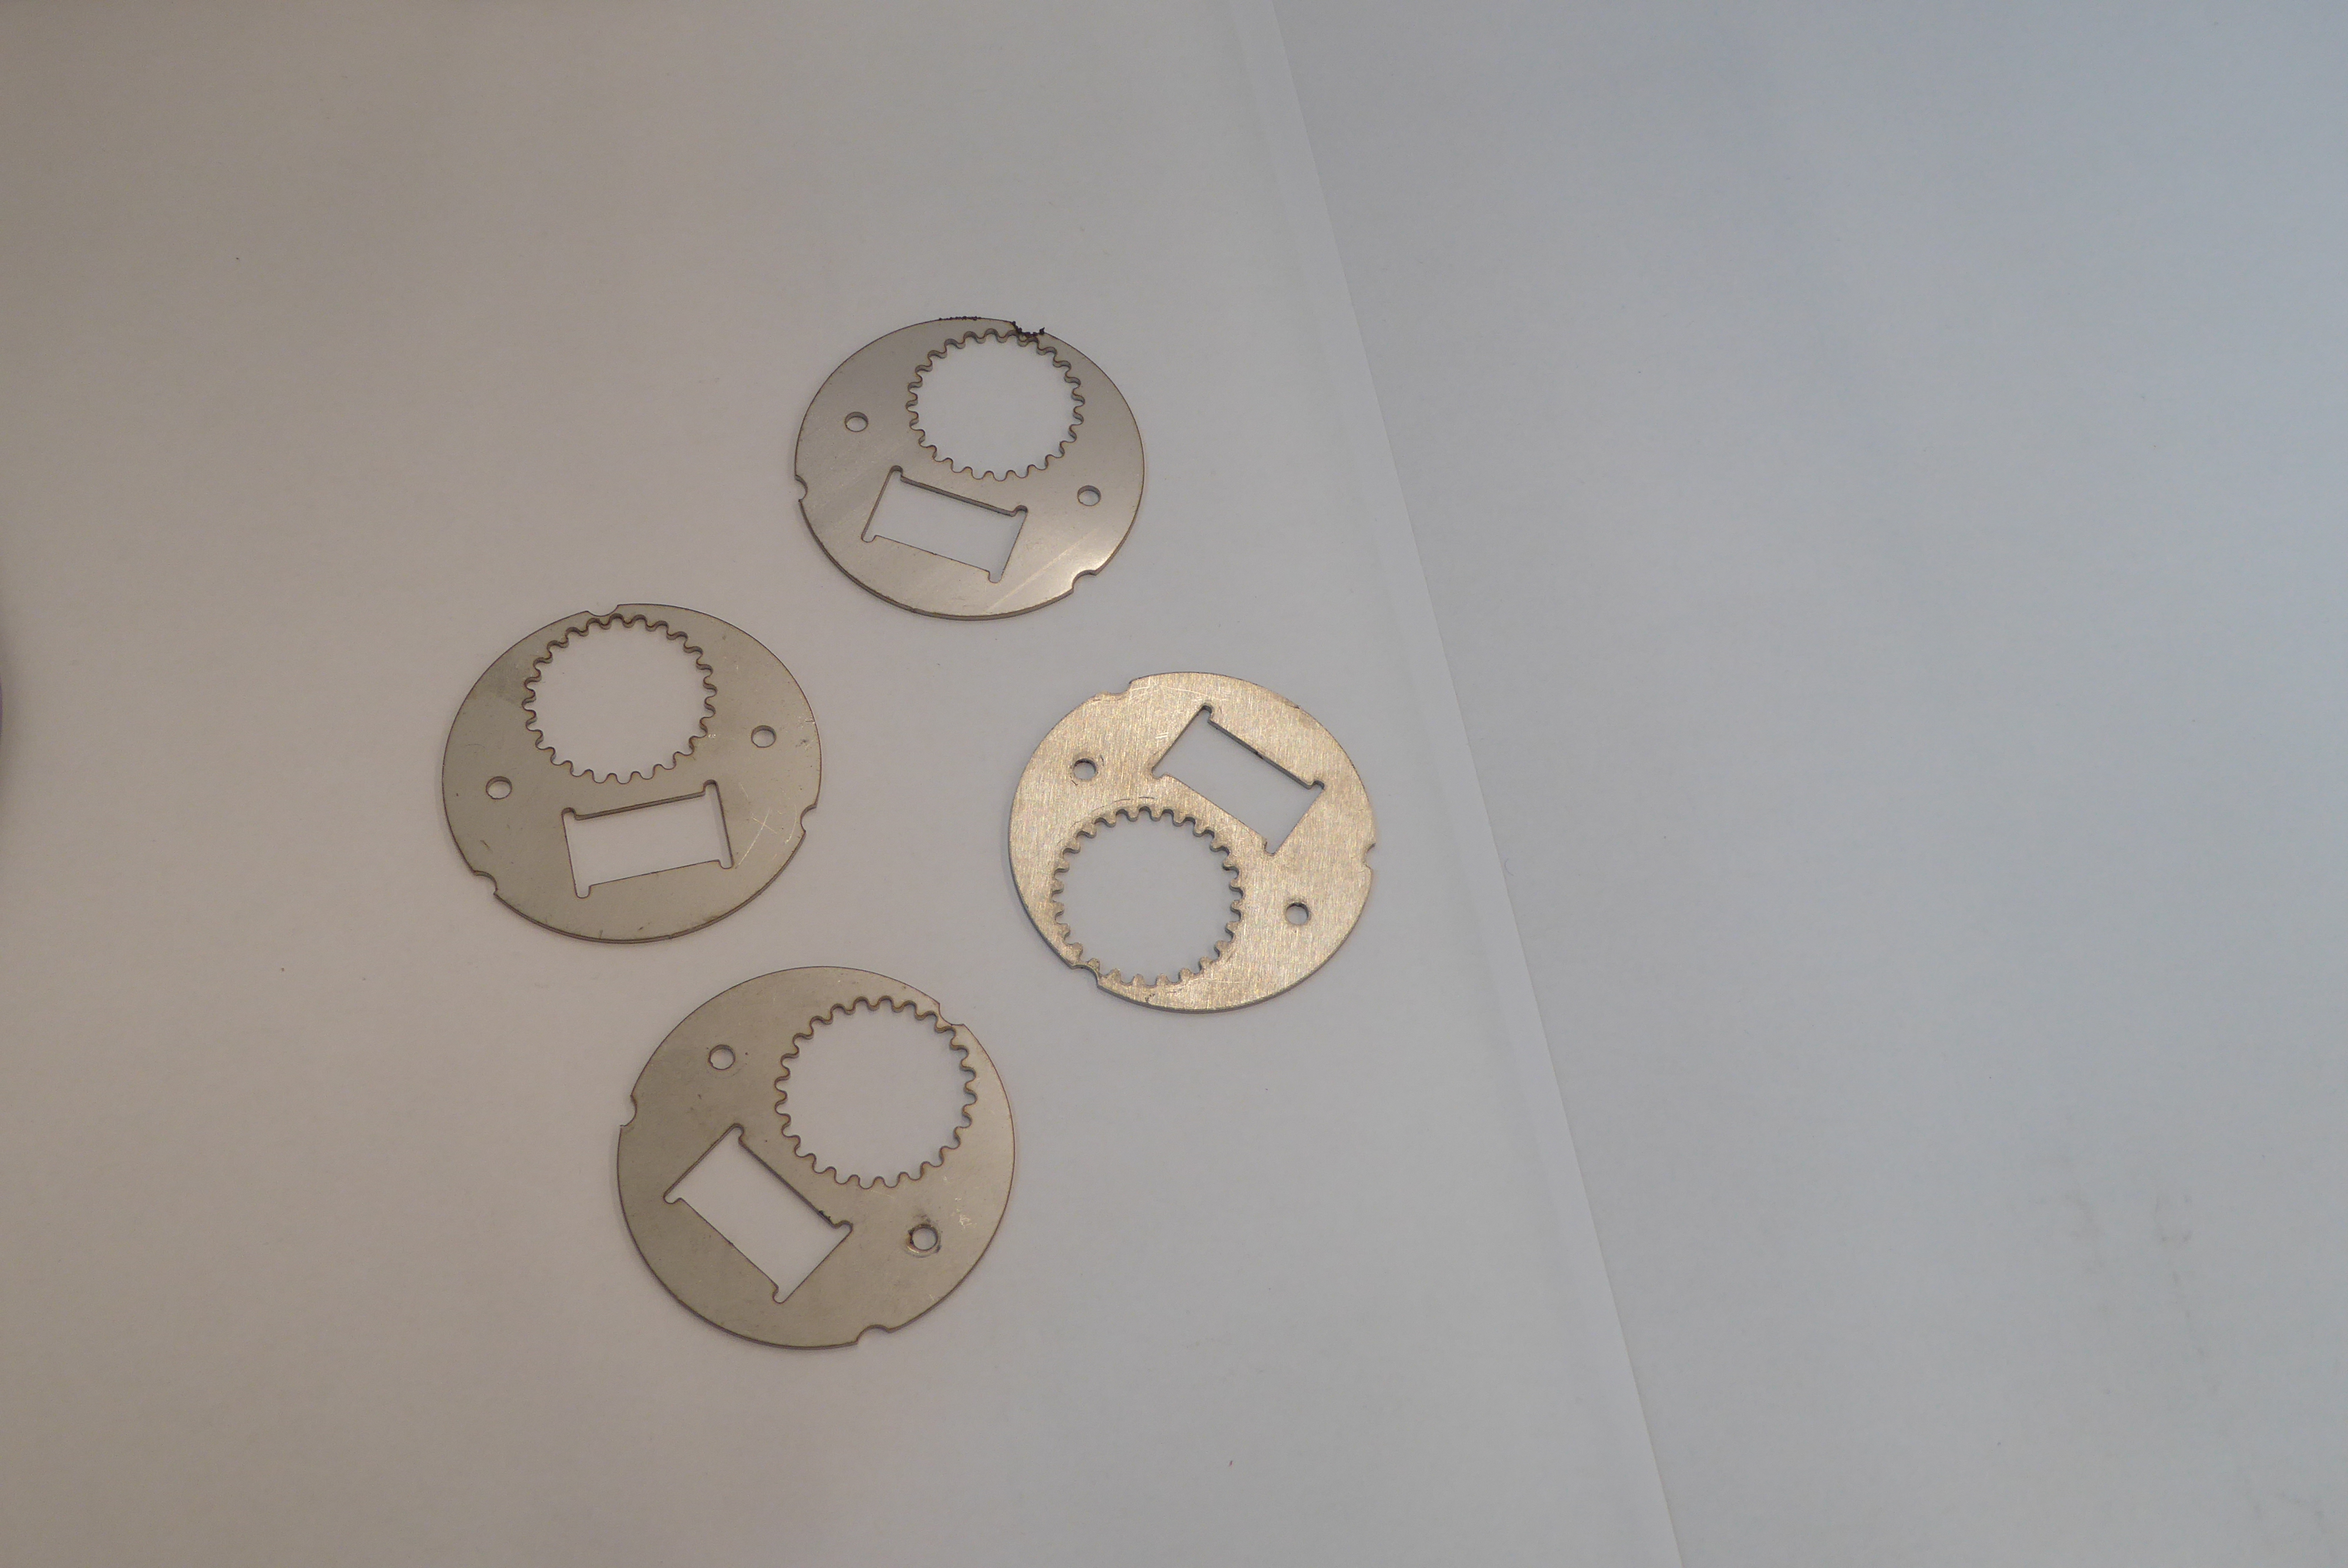
Label: Bottle Opener - Inlay